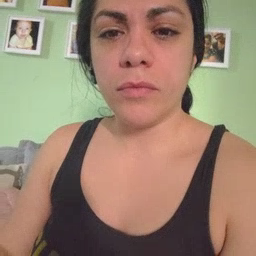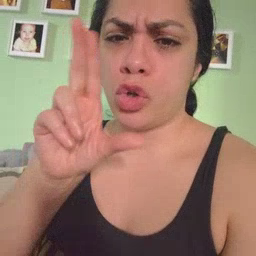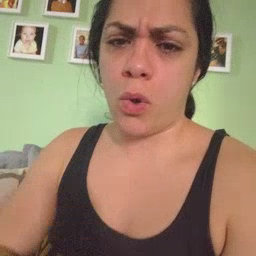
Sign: no